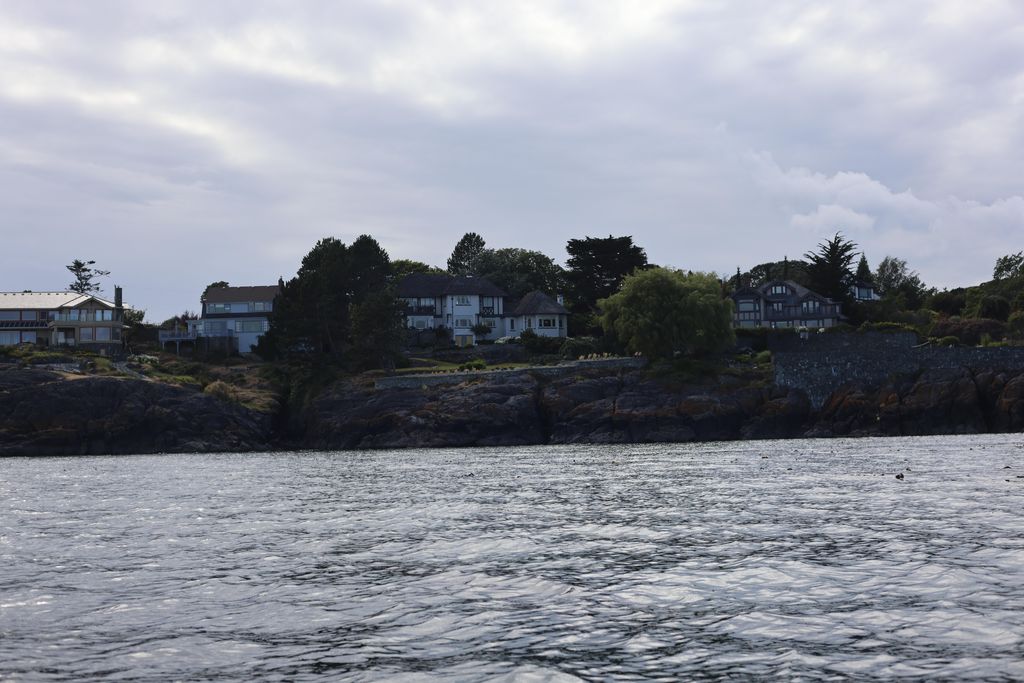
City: victoria